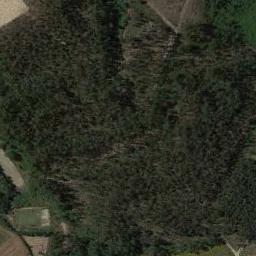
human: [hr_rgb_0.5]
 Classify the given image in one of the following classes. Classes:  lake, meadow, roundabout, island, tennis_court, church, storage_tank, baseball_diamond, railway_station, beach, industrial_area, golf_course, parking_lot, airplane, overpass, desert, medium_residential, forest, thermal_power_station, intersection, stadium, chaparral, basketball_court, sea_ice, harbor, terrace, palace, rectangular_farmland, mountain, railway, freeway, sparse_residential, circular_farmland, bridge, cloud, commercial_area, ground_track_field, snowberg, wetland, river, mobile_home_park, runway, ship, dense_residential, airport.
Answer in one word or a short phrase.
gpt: forest